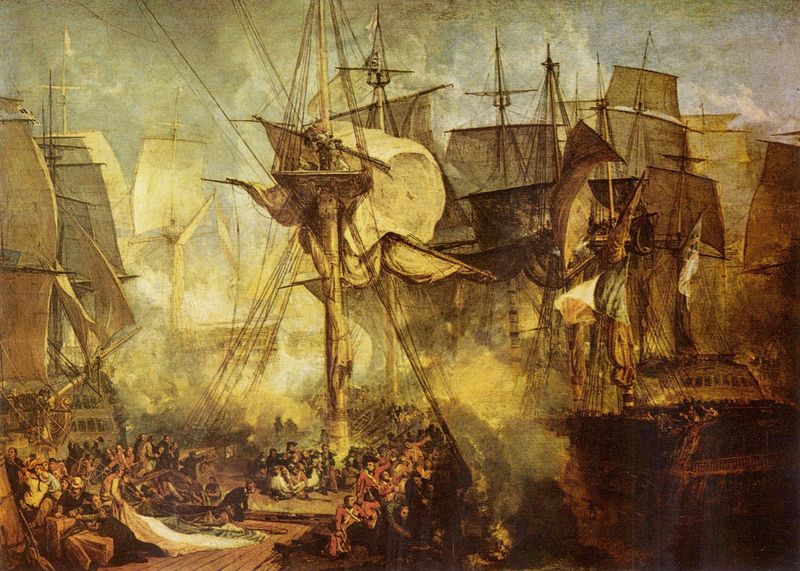
Titel: Die Schlacht bei Trafalgar, von den Steuerbordbesanwanten der Victory aus gesehen
Künstler: William Turner
Standort: London
Institution: Tate Gallery
Schlagwörter: blau, dunkel, feuer, gemälde, himmel, kampf, meer, wasser, weiß, wolken, gelb, menschen, ocker, see, ufer, braun, frankreich, holz, licht, männer, pastell, rot, tuch, leute, leinen, mensch, tod, holland, öl, wind, brücke, qualm, rauch, tücher, spitzen, england, boot, boote, chaos, schiff, schiffe, segel, segelschiffe, enge, fahne, flagge, mast, segelschiff, dunst, nebel, hafen, masten, nebelig, ölgemälde, krieg, planken, schlacht, seemann, seemänner, seile, steg, sturm, tau, turner, wetter, blue, crowd, fight, hat, historienbild, men, oil, people, red, soldaten, soldier, soldiers, white, women, black, grey, painting, yellow, brown, wooden, takelage, taue, kanone, uniform, uniformen, staub, kämpfen, seefahrt, wood, smoke, cloud, clouds, fighting, man, sky, wrack, boat, ocean, sea, ship, water, historismus, kanonen, männder, matrosen, flotte, light, river, deck, marine, color, army, coats, line, battle, schießen, boats, british, rope, sail, sailors, offiziere, flag, rumpf, flags, human, heck, steuerbord, seeschlacht, britain, besatzung, passagiere, mannschaft, large, schifffahrt, harbor, pulverdampf, war, cloth, fire, ships, working, armada, marinemalerei, mastkorb, william turner, piraten, burning, humans, fog, port, kriegsschiff, mist, sailing, sails, planks, beams, ruch, nest, pole, anlegesteg, trafalgar, schlachtschiff, kriegsschiffe, rahen, sailboat, trade, segelmastenwald, backbord, meuterei, kollision, dock, marinestück, mastspitzen, rümpfe, steh, wasserschlacht, cluds, segele, offizoere, masts, flood, getuemmel, troops, fine, olgemälde, oil paint, navy, ropes, march, pirate, rnglsnfd, nets, segel masten, peple, red coat, fleet, red coats, traders, bad weather, tall ship, tall ships, crow's nest, sailboaat, ]wood, decking, geraffte segel